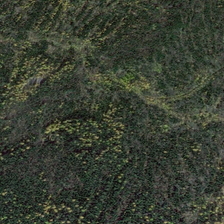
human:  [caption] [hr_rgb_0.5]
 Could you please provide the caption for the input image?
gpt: many green trees scattered with yellow trees form a piece of forest .

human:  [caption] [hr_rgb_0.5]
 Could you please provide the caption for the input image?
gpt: many green trees scattered with yellow trees form a piece of forest .

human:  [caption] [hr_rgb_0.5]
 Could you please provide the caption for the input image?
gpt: many green trees scattered with yellow trees form a piece of forest .

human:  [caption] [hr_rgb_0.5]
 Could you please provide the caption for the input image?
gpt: many green trees scattered with yellow trees form a piece of forest .

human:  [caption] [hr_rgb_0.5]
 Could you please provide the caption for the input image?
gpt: many green trees scattered with yellow trees form a piece of forest .